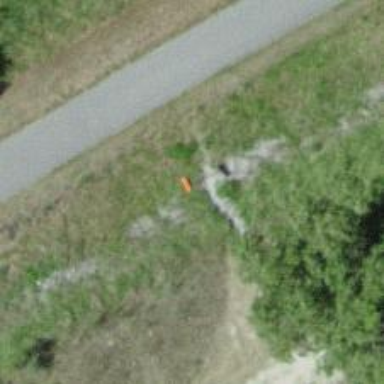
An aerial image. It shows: Pole with roof-covered pipeline marker.